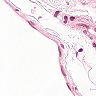
Metastatic tissue present: no